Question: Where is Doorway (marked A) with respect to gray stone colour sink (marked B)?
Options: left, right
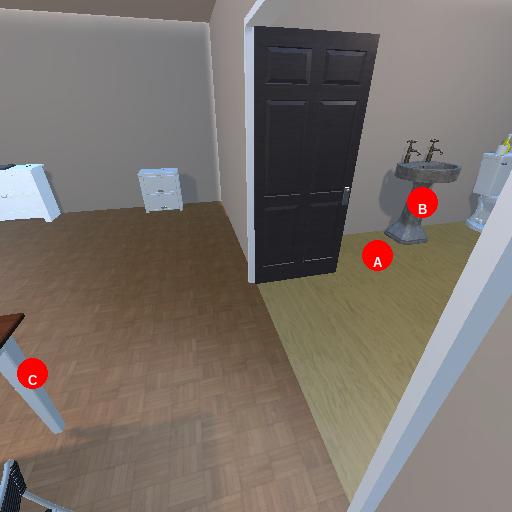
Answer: left